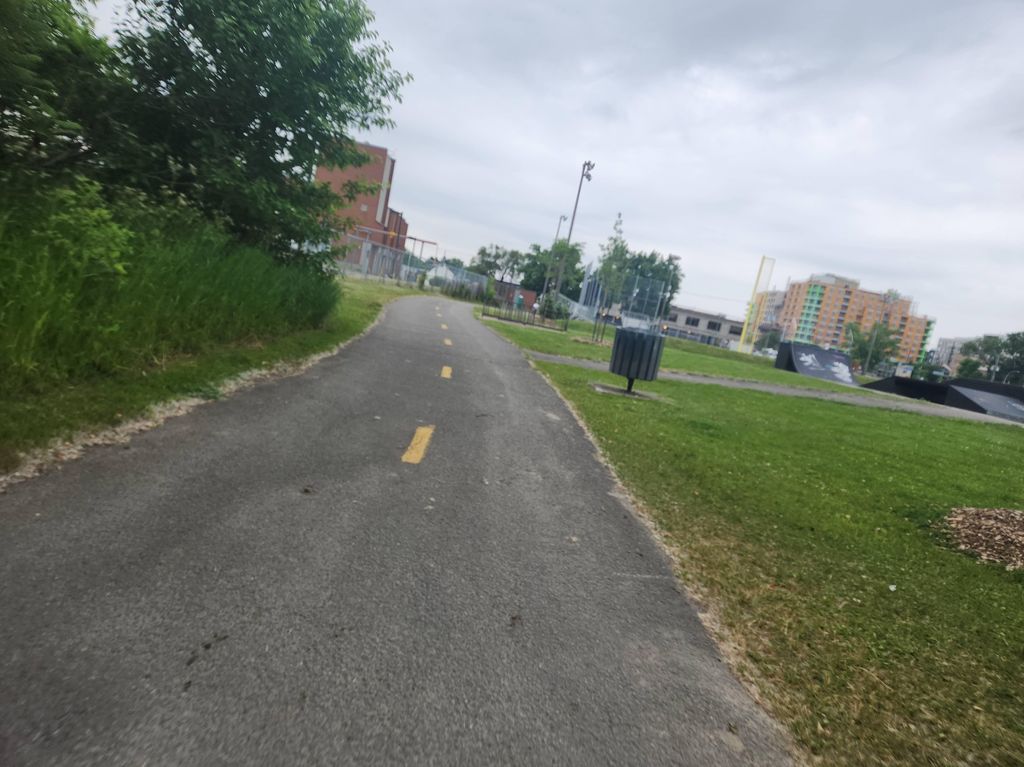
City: montreal